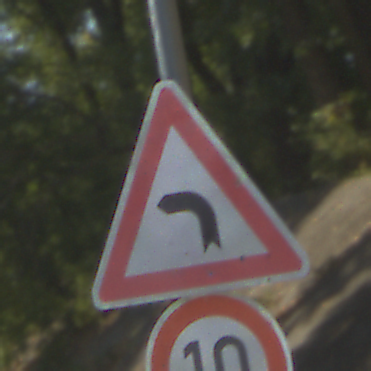
Verkehrszeichen: KurveLinks
Zusatzzeichen unten: Geschwindigkeit10
Umgebung: Outdoor, Nature
Tageszeit: MorningAfternoon
Wetter: PartlyCloudy
Licht: Natural
Jahreszeit: NotSpecified
Kontrast: HighContrast